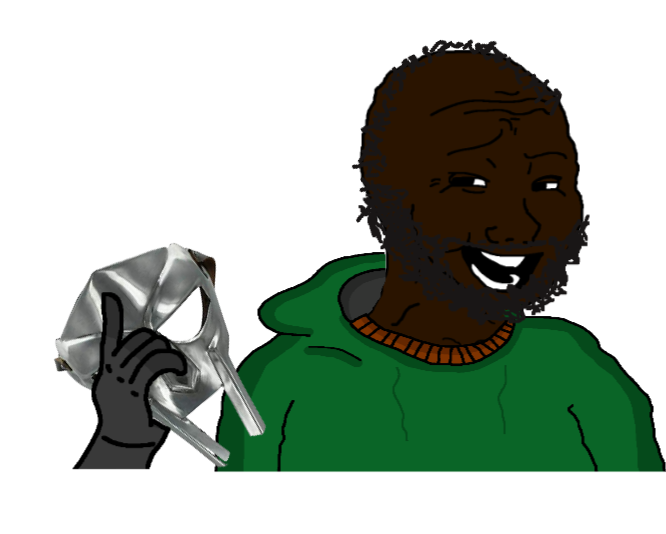
Label: 5_Blackjak